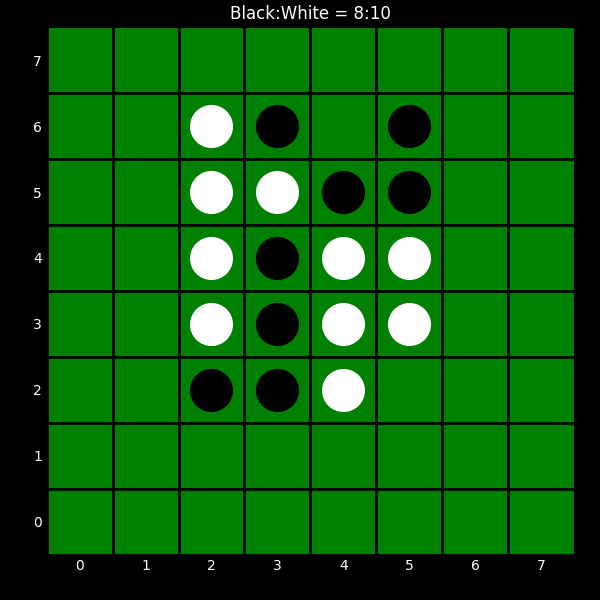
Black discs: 8
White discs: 10